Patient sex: M
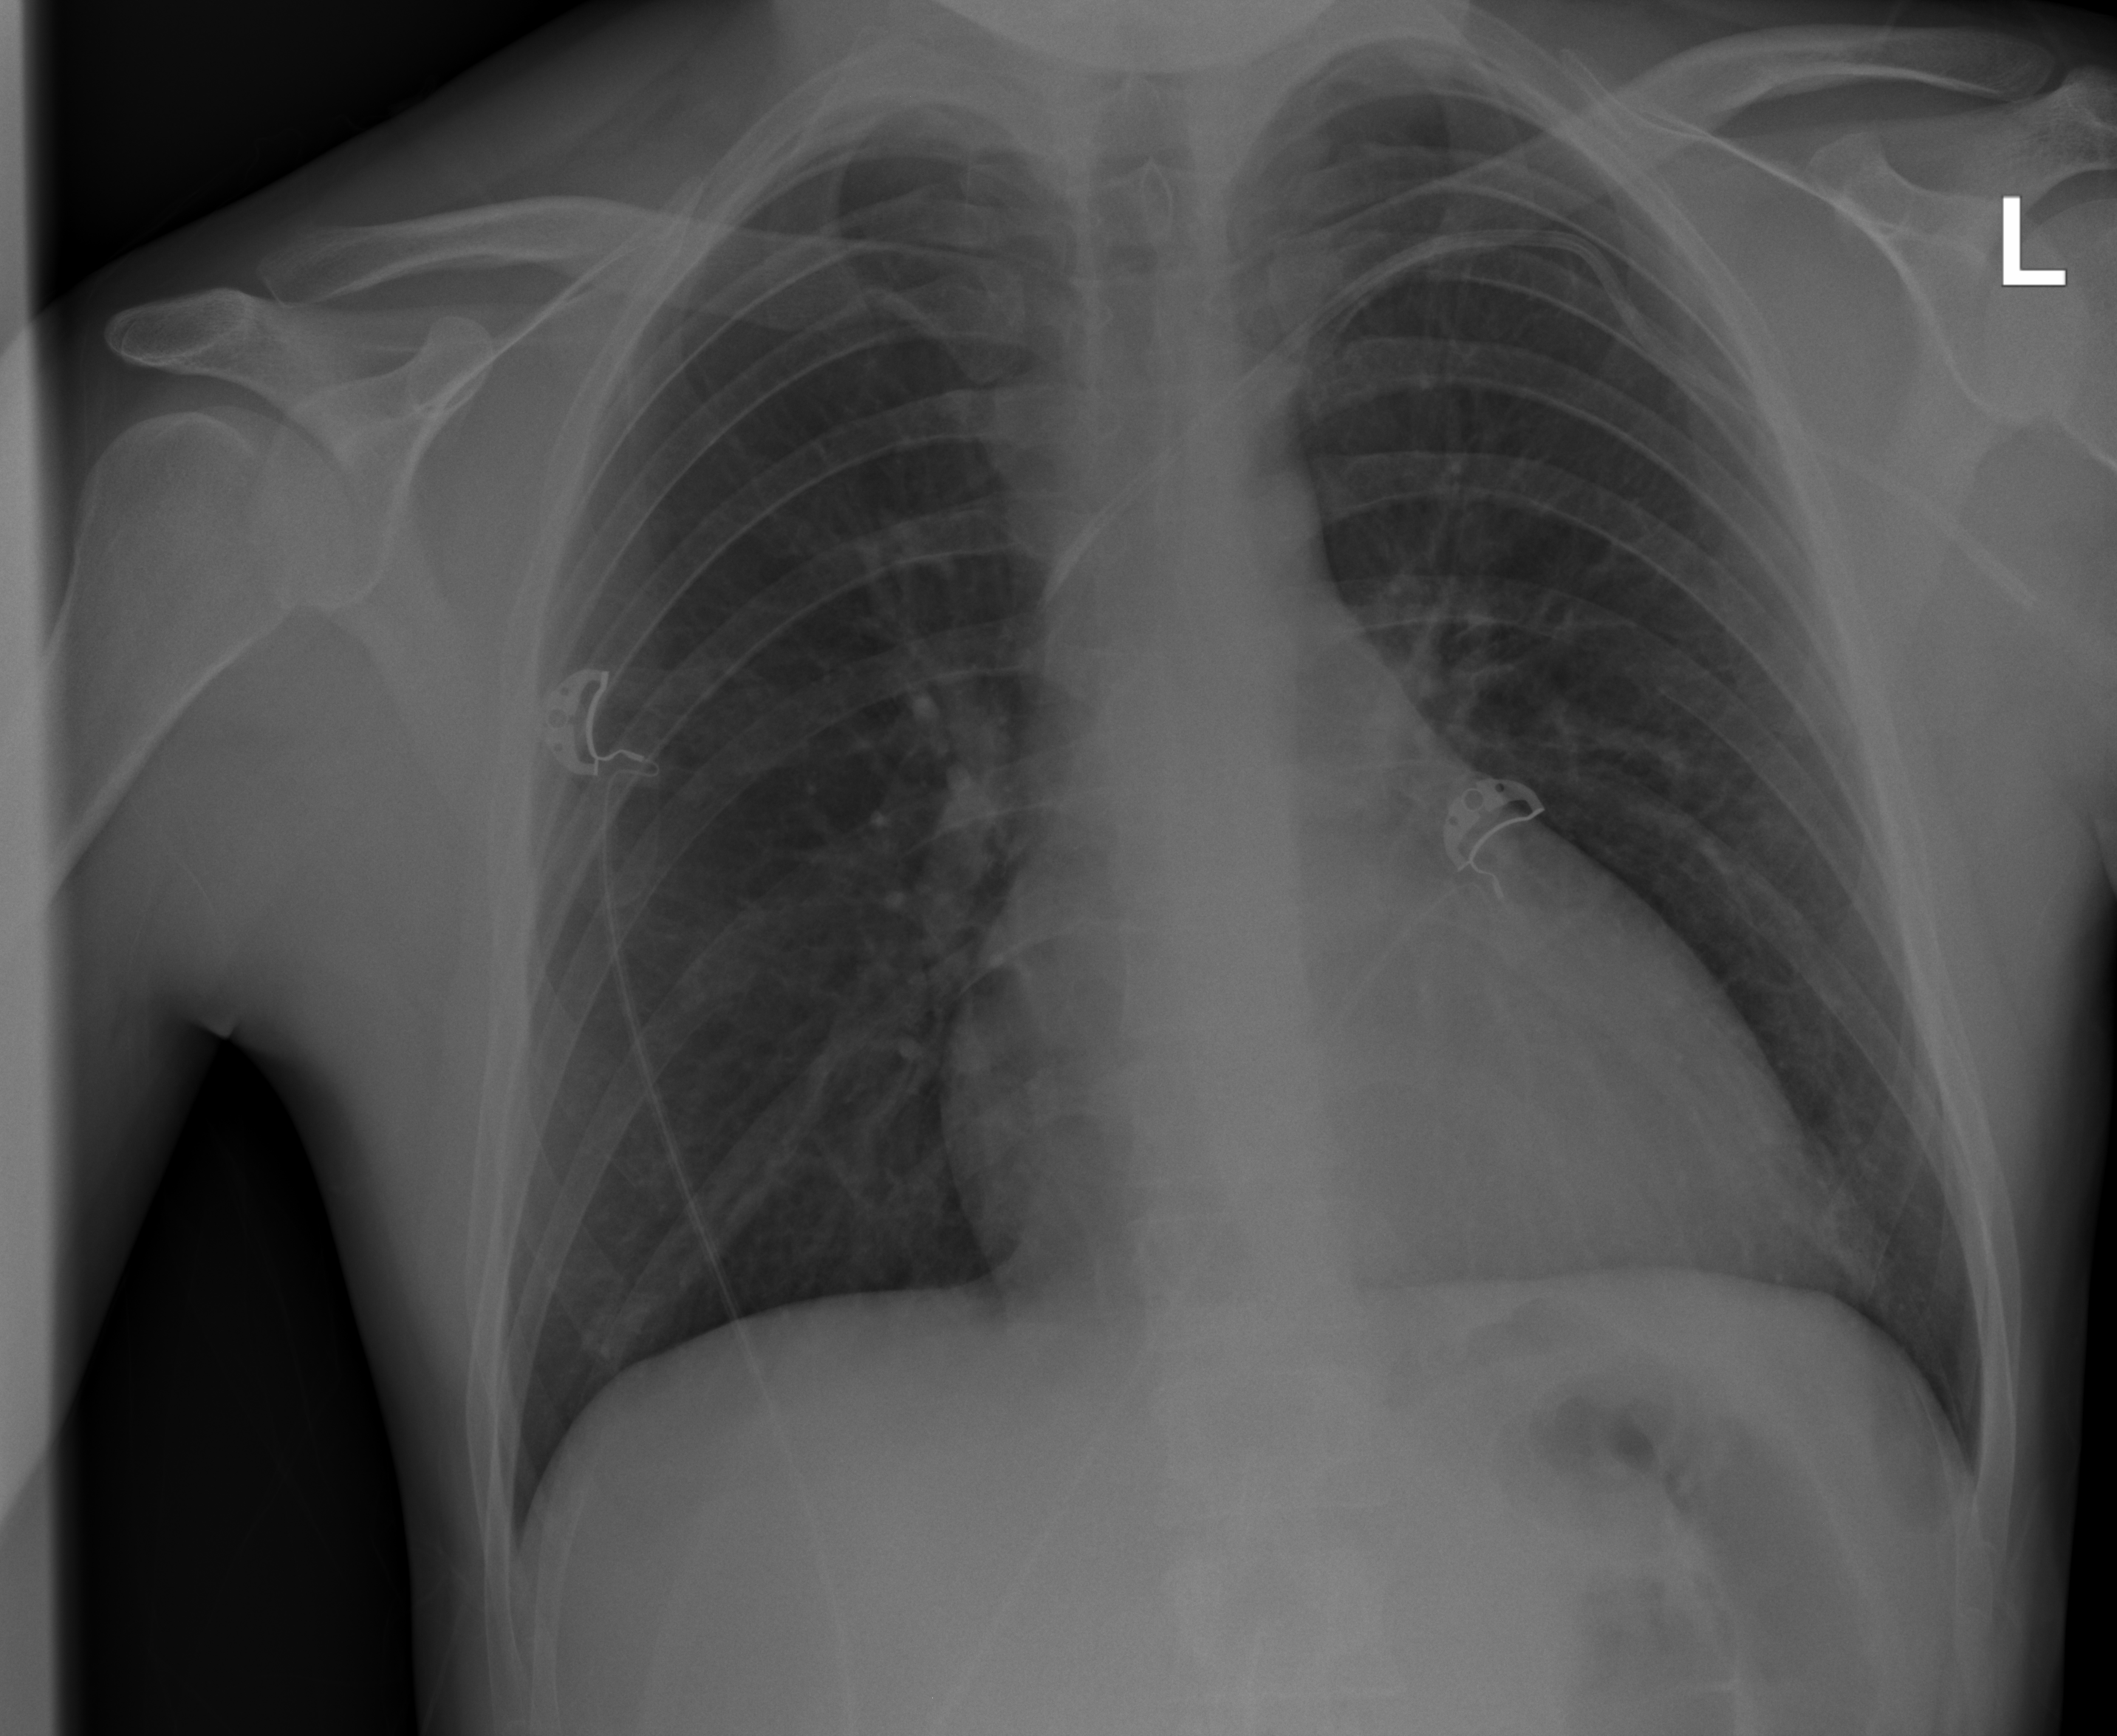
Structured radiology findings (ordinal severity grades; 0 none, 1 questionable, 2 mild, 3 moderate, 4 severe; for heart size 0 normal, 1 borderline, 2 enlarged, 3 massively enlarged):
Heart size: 1
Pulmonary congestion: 0
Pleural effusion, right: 0
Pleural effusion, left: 0
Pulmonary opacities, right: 0
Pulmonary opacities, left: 0
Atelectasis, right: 1
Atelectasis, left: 2